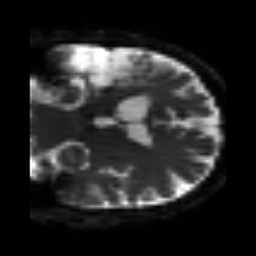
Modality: sbref
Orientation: coronal
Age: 47
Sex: male
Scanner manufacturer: siemens
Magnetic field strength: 3 T
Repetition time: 3.2 s
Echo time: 0.081 s